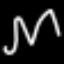
Label: squiggle